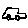
Label: car